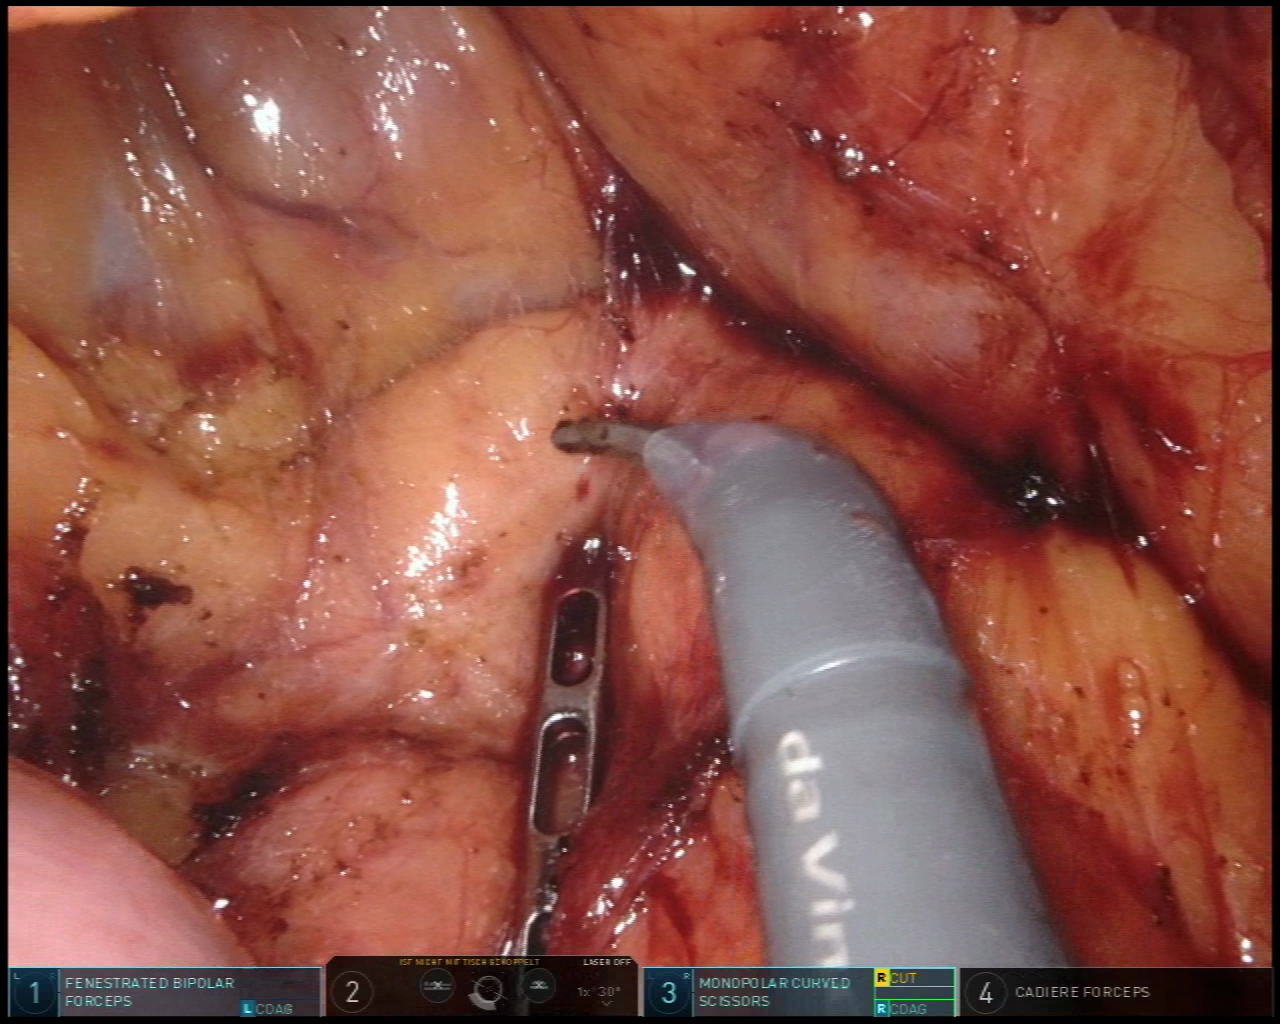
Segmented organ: stomach
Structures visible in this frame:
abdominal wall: no
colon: no
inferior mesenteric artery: no
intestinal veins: no
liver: no
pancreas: no
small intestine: yes
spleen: no
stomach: yes
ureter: no
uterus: no
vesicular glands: no